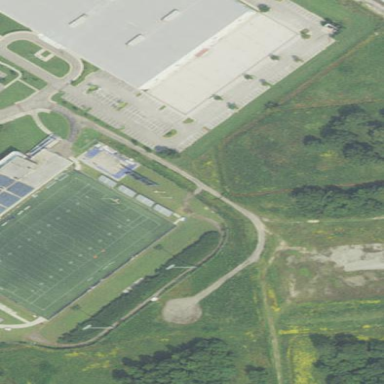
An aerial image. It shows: Multi-sport pitch on leisure land.